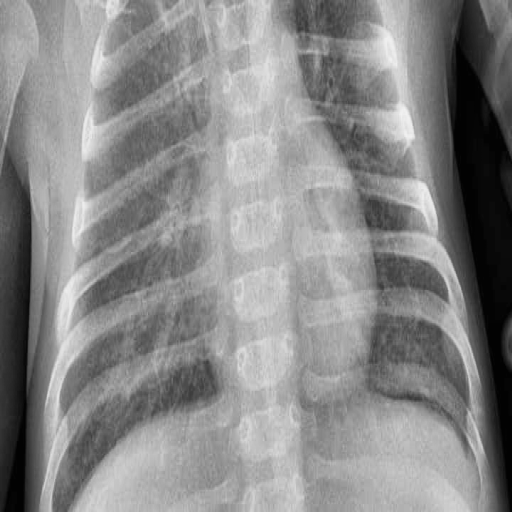
Finding: PNEUMONIA